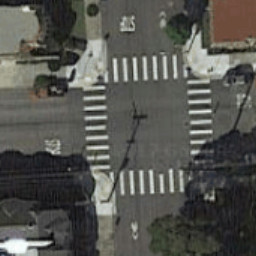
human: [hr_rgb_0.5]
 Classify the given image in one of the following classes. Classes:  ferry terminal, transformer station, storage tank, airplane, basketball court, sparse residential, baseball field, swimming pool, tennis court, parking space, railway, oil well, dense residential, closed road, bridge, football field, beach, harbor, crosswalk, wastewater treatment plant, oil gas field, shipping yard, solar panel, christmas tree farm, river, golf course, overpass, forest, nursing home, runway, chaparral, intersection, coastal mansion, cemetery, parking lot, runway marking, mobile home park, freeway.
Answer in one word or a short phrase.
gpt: crosswalk